Question: I'm trying to arrange a series of planes in a circle, "facing" the center, but I'm getting some odd results after I pass 180 degrees. My objects are distributed properly around the circle, but the rotation is off. I've attached a screenshot and my code is below: what's wrong with my equation?
'''
var circleRadius = 12;
var diameter = circleRadius*2;
var centerX = -5;
var centerZ = -2.5;
var mpi = Math.PI/180;
var startRadians = startAngle + mpi;
var totalSpheres = 8;
var incrementAngle = 360/totalSpheres;
var incrementRadians = incrementAngle * mpi;
for ( var i = 0; i < totalSpheres; i ++ ) {
var xp = centerX + Math.sin(startRadians) * circleRadius;
var zp = centerZ + Math.cos(startRadians) * circleRadius;
var camObj = new THREE.Mesh( new THREE.PlaneGeometry( 1*camSize, .75*camSize ), material );
camObj.position.x = xp;
camObj.position.z = zp;
camObj.rotation.y = i*incrementAngle; //MH - do this without degrees
console.log(camObj.rotation.y);
startRadians += incrementRadians;
scene.add( camObj );
}
'''

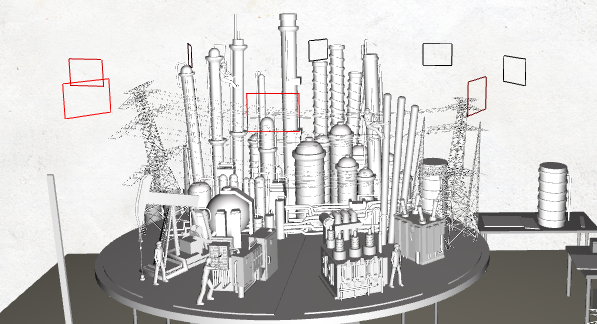
Answer: I could be wrong. Never used the library, but looking at it in github it seems like rotation should be in radians not degrees.
'''
var circleRadius = 12;
var diameter = circleRadius*2;
var centerX = -5;
var centerZ = -2.5;
var mpi = Math.PI/180;
var startRadians = startAngle + mpi;
var totalSpheres = 8;
var incrementAngle = 360/totalSpheres;
var incrementRadians = incrementAngle * mpi;
for ( var i = 0; i < totalSpheres; i ++ ) {
var xp = centerX + Math.sin(startRadians) * circleRadius;
var zp = centerZ + Math.cos(startRadians) * circleRadius;
var camObj = new THREE.Mesh( new THREE.PlaneGeometry( 1*camSize, .75*camSize ), material );
camObj.position.x = xp;
camObj.position.z = zp;
camObj.rotation.y = i*incrementAngle * (Math.PI/180.0); //MH - do this without degrees
console.log(camObj.rotation.y);
startRadians += incrementRadians;
scene.add( camObj );
}
'''